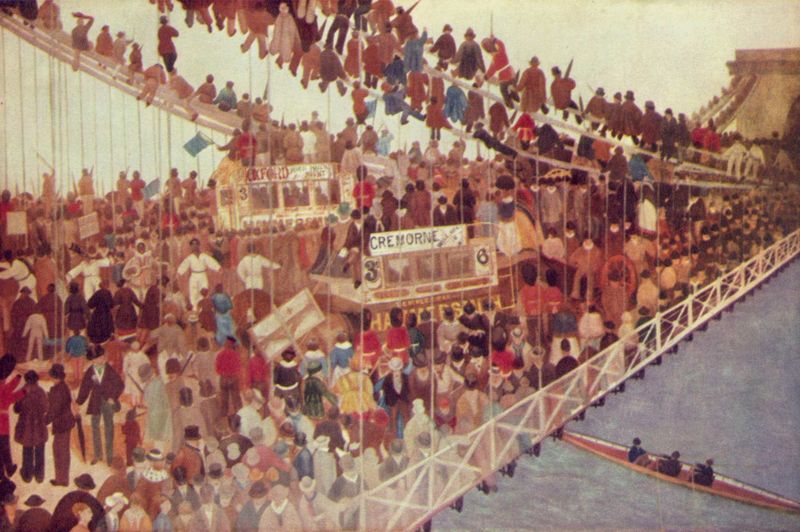
Titel: Tag der Regatta
Künstler: Walter Greaves
Standort: London
Institution: Tate Gallery
Schlagwörter: blau, dunkel, gemälde, gruppe, himmel, mann, schatten, wasser, weiß, wolken, fluss, frauen, gelb, grün, landschaft, menschen, ocker, sitzen, ufer, braun, bunt, frankreich, frau, grau, hell, hüte, licht, männer, rücken, schwarz, rot, wolke, zaun, ansammlung, beige, fest, leute, masse, menge, party, feier, architektur, stehen, stein, bild, schauen, brücke, gewässer, gitter, kanal, sonne, drei, kind, aufführung, musiker, publikum, england, boot, boote, kinder, ruder, farbig, rückenansicht, schiff, schrift, ansicht, fahnen, perspektive, zuschauer, fahne, moderne, tag, naiv, amerika, vorführung, hafen, wagen, seile, ruderboot, ruderer, rudern, wettkampf, aufgang, geländer, schauspiel, balustrade, kanu, seil, viele, polizisten, uniformen, auflauf, getümmel, zirkus, jahrmarkt, menschenmenge, regatta, diagonal, umzug, ballustrade, ereignis, london, jubel, stahl, träger, autos, wahnsinn, artisten, rummel, hängebrücke, stände, voll, kirmes, volksfest, lebendig, bus, new york, eröffnung, start, volksversammlung, attraktion, brooklyn bridge, stahlseile, hudson river, golden gate bridge, volksbelustigung, hiimmel, brooklin bridge, brookly, cremorne, farbitg, tragseile, frankreich moderne, gedränke, los angeles